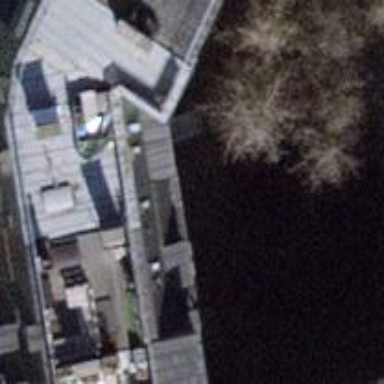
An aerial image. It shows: View of roof of building.